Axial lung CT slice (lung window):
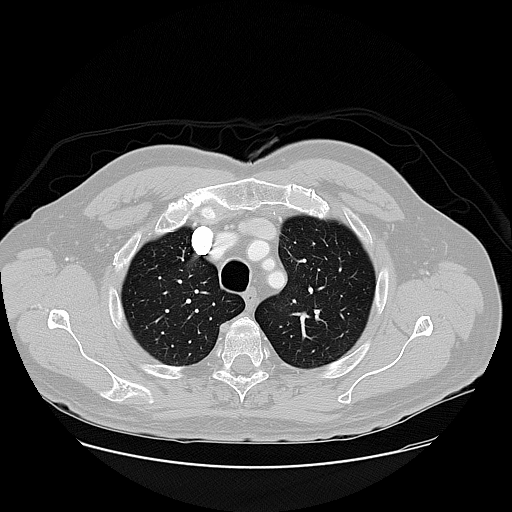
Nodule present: no